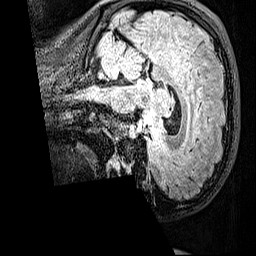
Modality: FLAIR
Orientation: sagittal
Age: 21
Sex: female
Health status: healthy
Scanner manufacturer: siemens
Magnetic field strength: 3 T
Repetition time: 5 s
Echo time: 0.388 s